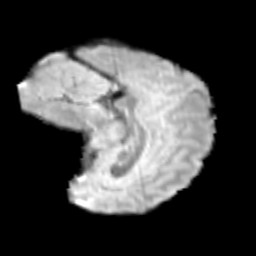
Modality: T2w
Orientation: sagittal
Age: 13
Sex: male
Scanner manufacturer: siemens
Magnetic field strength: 3 T
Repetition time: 3.8 s
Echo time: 0.07 s